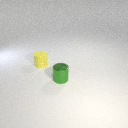
small green metal cylinder to the right of small yellow rubber cylinder